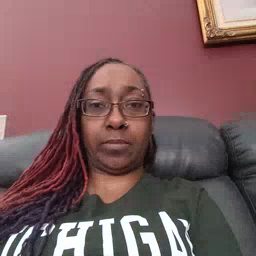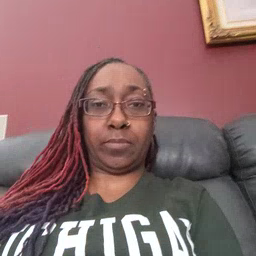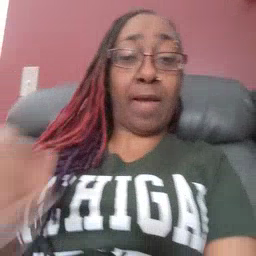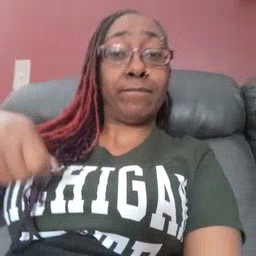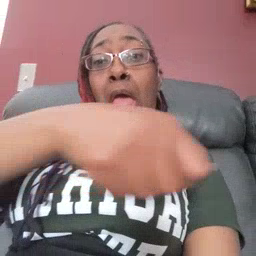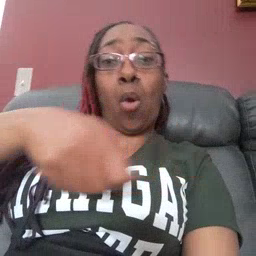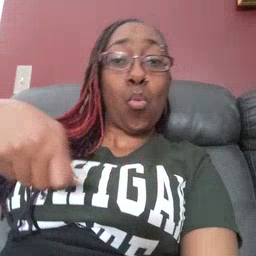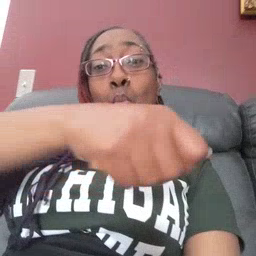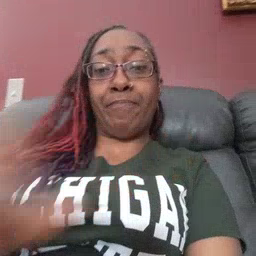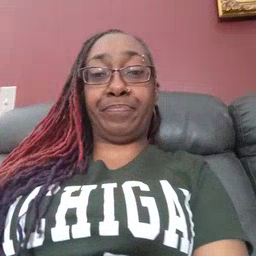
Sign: vacuum